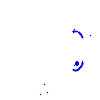
Particle: kaon